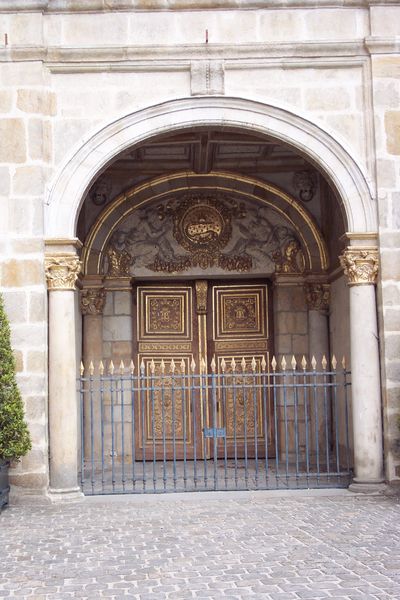
Titel: Schloss Fontainebleau unter Franz I.
Künstler: Gilles Le Breton
Standort: Fontainebleau, Schloss (EU - F)
Schlagwörter: baum, blau, braun, frankreich, grau, säulen, tür, zaun, barock, stein, steine, gitter, kirche, gold, spitzen, rokoko, deutschland, spanien, bogen, italien, pflaster, mauer, detail, stuck, tor, foto, fotografie, eingang, fugen, schweiz, österreich, kathedrale, rom, portal, sims, gruft, grab, ionisch, profan, kapelle, griechenland, buchs, westen, welt, mausoleum, christentum, osten, grabmahl, katholisch, gefache, schlossw, dorinthische